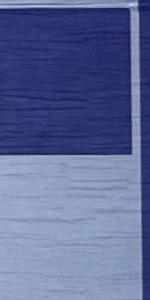
Label: Empty